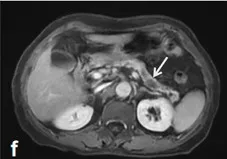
The first abdominal MRI. Portal phase images , depicted multiple irregular hypointense signals without demonstrating a typical tumor imaging characteristics, which was regarded as an indeterminate lesion in the pancreas. A recommendation of imaging follow-up was made for the patient.
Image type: radiology (mri)